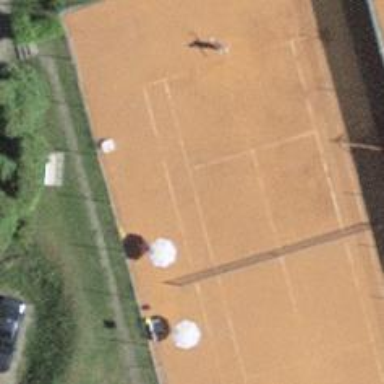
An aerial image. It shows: Tennis court on pitch.